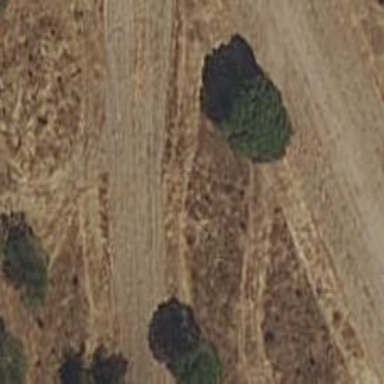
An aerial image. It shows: Ground path designated as firebreak cutline.